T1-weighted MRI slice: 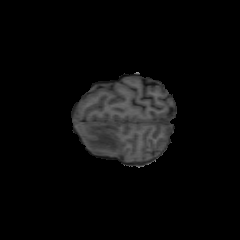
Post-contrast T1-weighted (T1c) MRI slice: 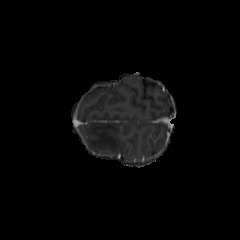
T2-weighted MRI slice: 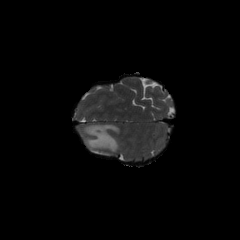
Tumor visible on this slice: yes